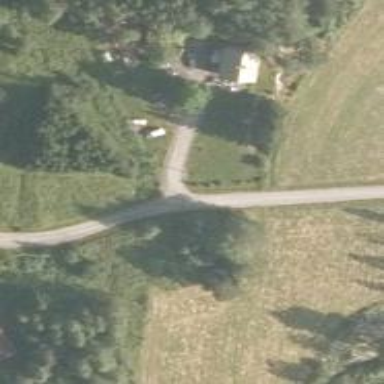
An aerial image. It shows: Driveway leading to service road.